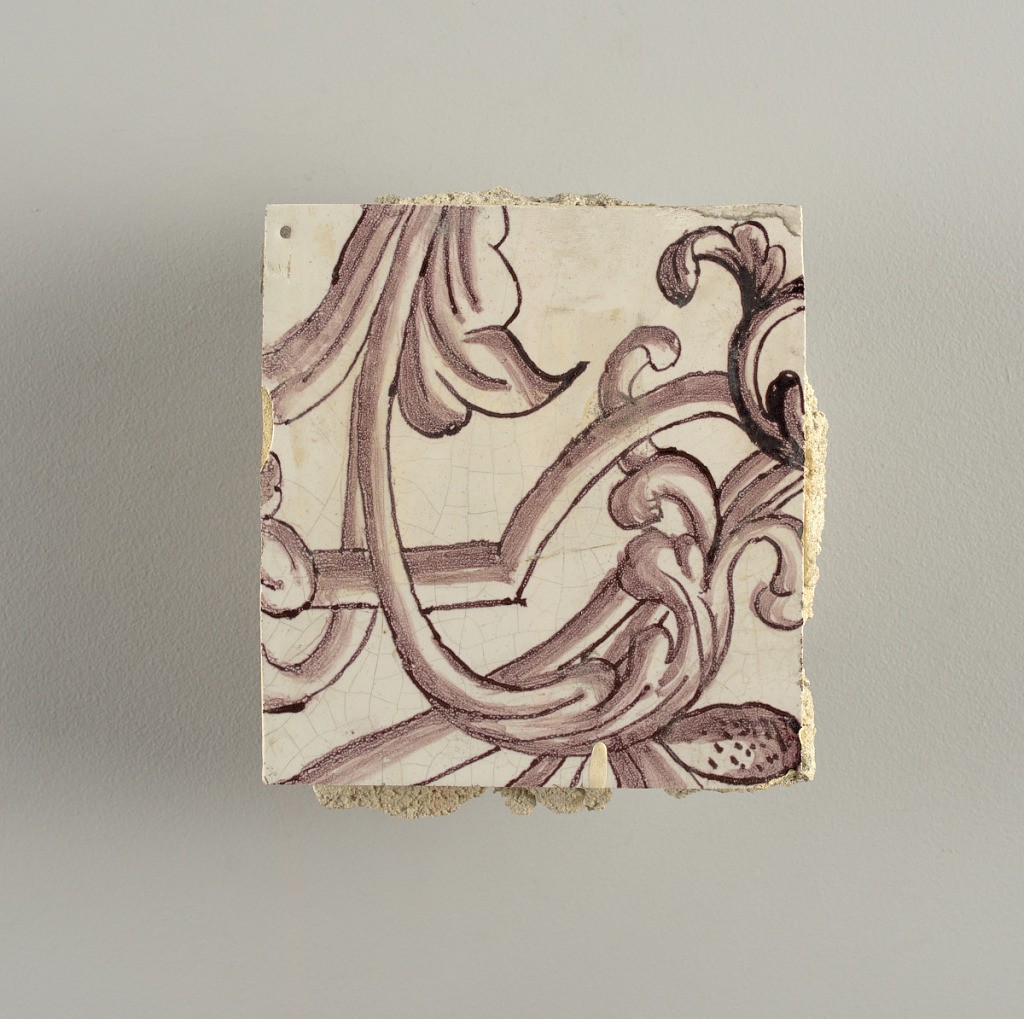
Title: Tile wall facing
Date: ca. 1725
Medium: Tin-glazed earthenware, underglaze
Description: Horizontal rectangle.  Thirty tiles wide and twenty-three tiles high with opening for fireplace eleven tiles wide and ten high.  Foliage arabesques disposed about three vertical axes from which are emphazised by urns at center and right, and at left by the figure of a standing woman carrying an infant on her arm and accompanied by two children.